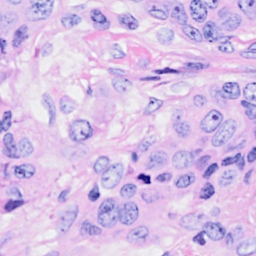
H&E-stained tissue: Breast